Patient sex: M
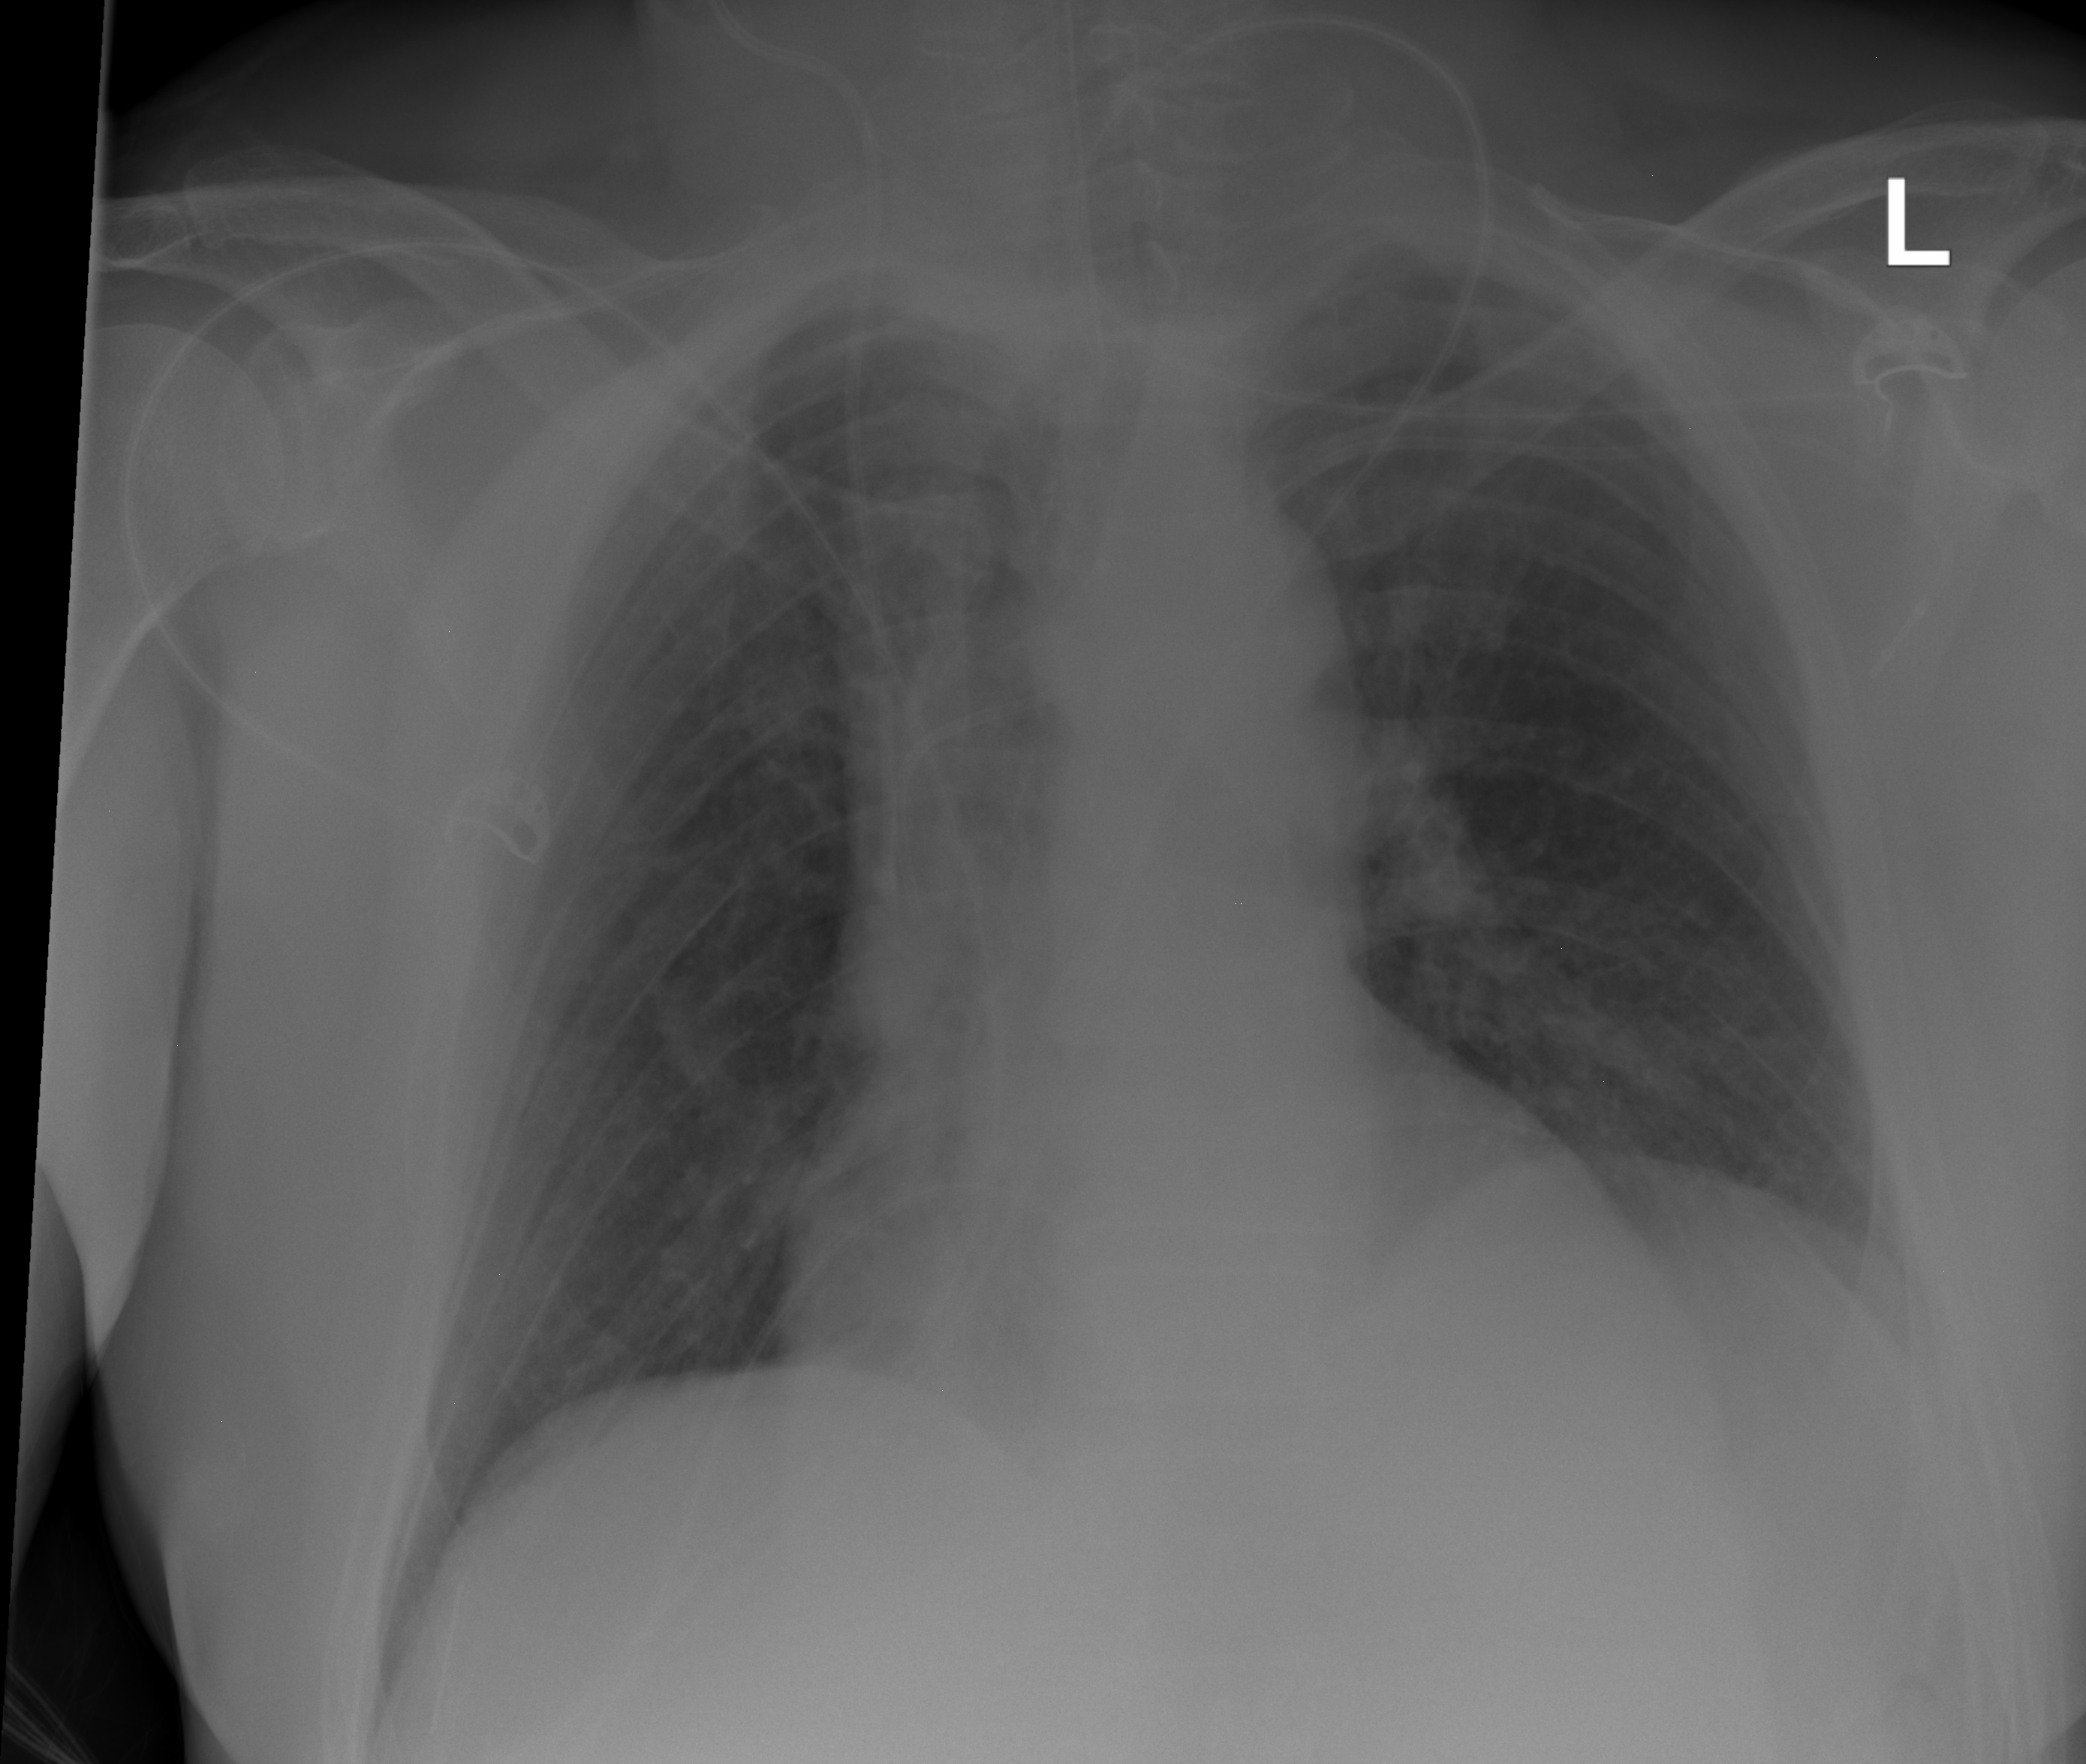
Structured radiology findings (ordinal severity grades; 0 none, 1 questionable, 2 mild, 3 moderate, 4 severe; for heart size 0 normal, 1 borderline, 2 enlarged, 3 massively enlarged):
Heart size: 0
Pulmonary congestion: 2
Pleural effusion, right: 0
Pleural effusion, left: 0
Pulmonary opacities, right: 0
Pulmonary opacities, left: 0
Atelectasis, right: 0
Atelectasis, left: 0